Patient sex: M
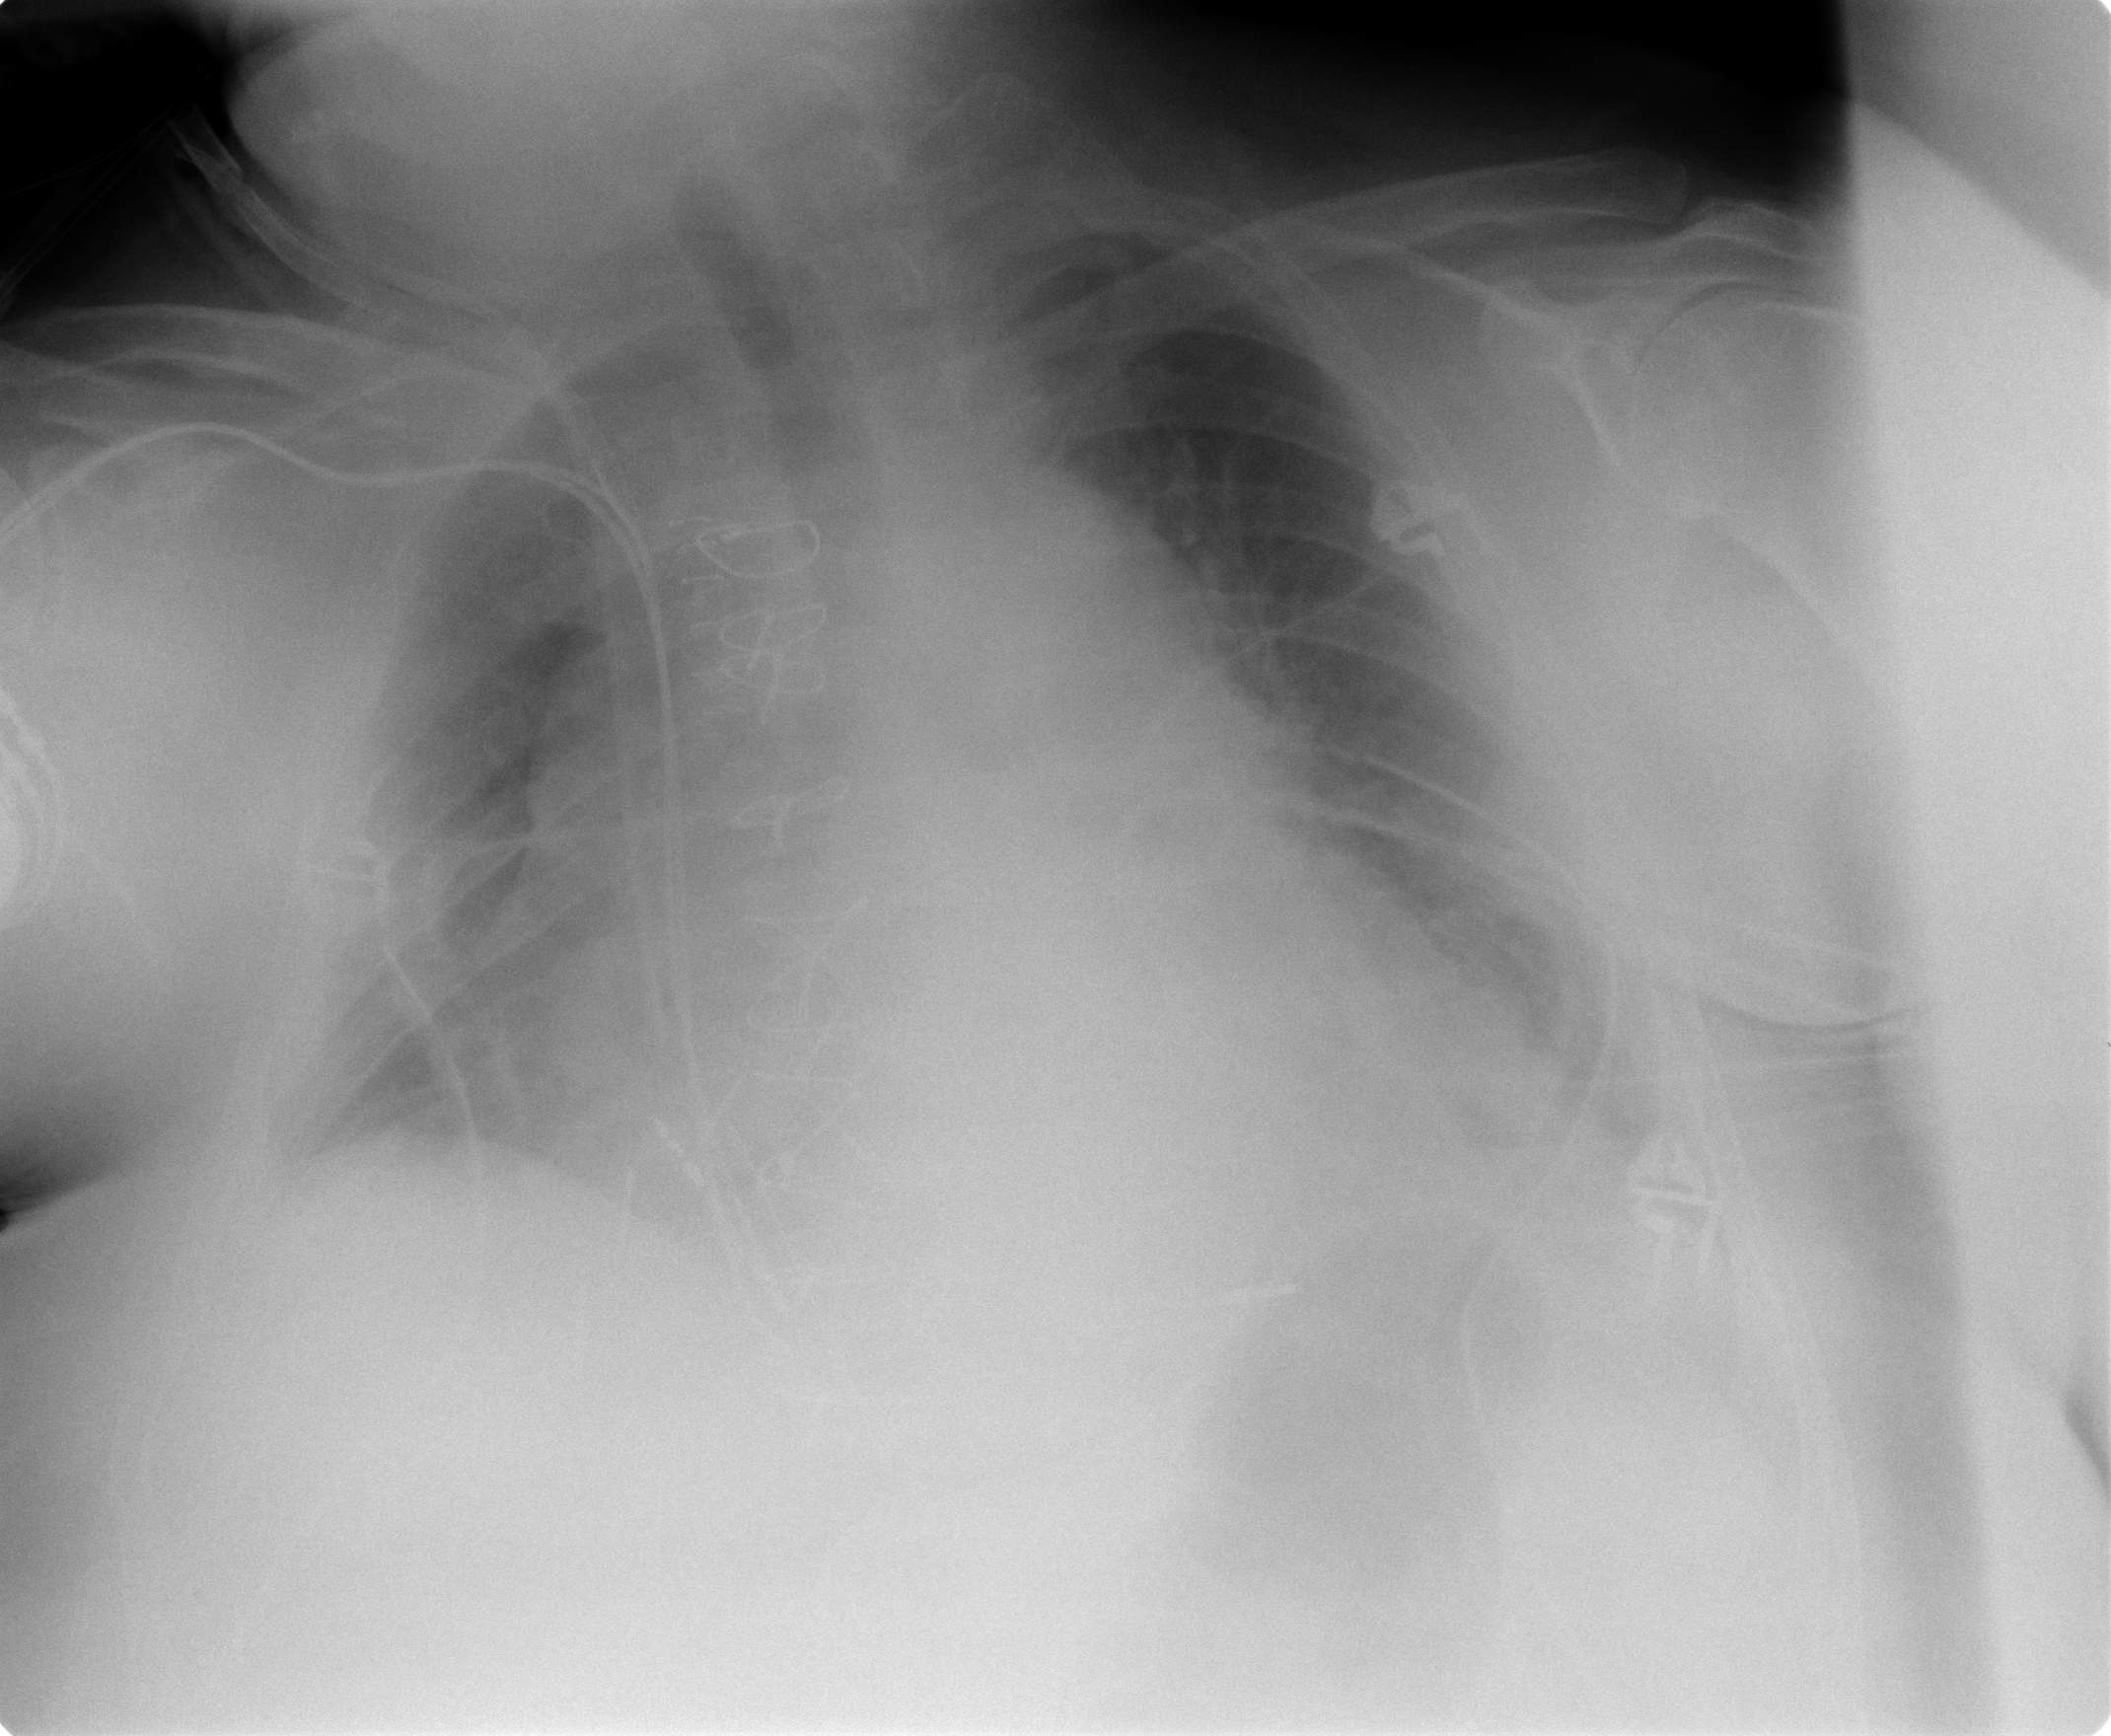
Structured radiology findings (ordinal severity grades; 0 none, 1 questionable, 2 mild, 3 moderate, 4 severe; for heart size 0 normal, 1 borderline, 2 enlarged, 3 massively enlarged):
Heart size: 2
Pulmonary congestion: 0
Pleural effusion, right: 1
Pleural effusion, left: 1
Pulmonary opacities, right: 0
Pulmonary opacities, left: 0
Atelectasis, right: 2
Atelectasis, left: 2